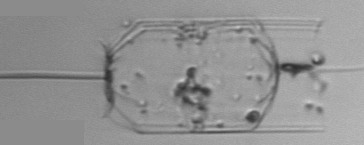
Label: Ditylum_brightwellii